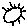
Label: sun